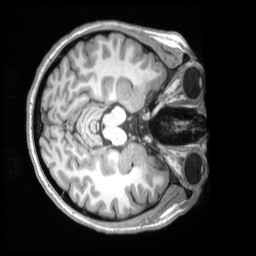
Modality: T1w
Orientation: axial
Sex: female
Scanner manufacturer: siemens
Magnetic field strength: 3 T
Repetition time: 2.53 s
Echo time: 0.00164 s